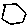
Label: hexagon